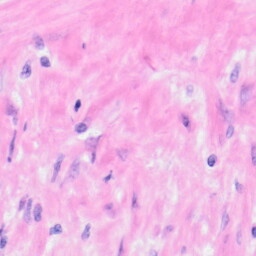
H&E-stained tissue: Kidney